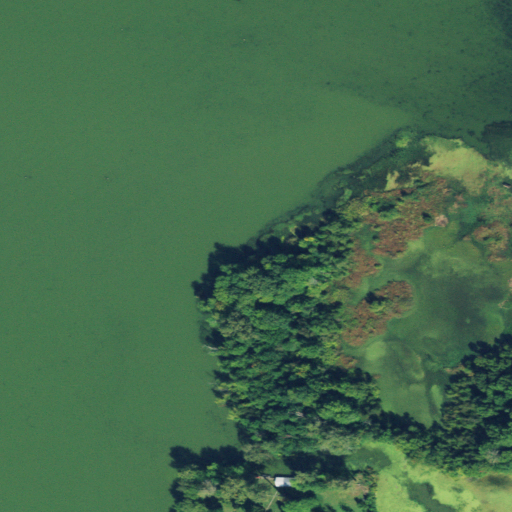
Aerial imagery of island in Ohio named Little Walnut Isle containing open water, herbaceous wetlands, woody wetlands, deciduous forest, open development, and grassland